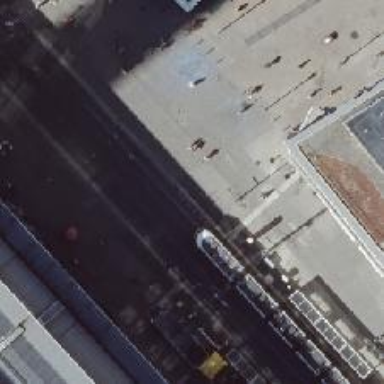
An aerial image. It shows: Tram stop.